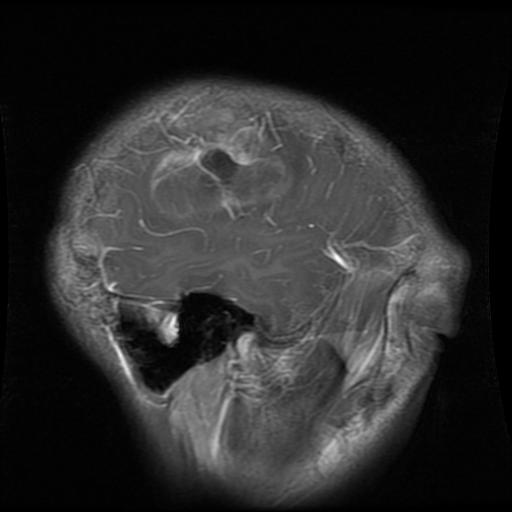
Label: glioma